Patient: sex M, age 68
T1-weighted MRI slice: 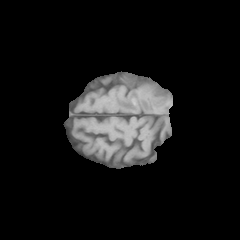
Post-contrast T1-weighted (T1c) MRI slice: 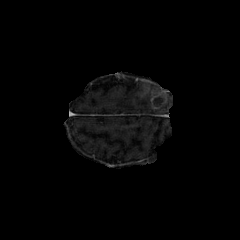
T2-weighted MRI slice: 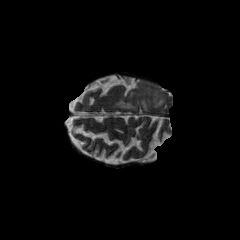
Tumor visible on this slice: yes
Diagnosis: Glioblastoma, IDH-wildtype
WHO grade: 4